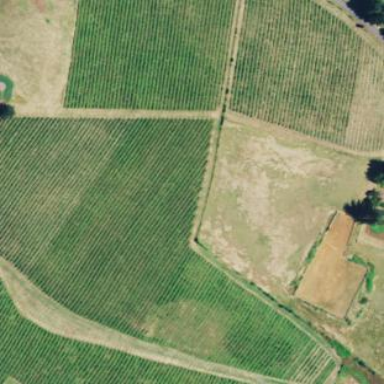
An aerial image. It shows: Vineyard.